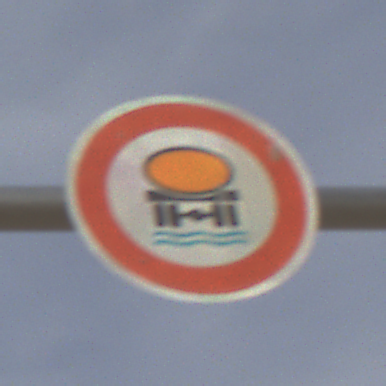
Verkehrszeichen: VerbotFahrzeugeWassergefaehrdenderLadung
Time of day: MorningAfternoon
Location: Outdoor (Suburban)
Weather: PartlyCloudy
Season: NotSpecified
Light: Natural